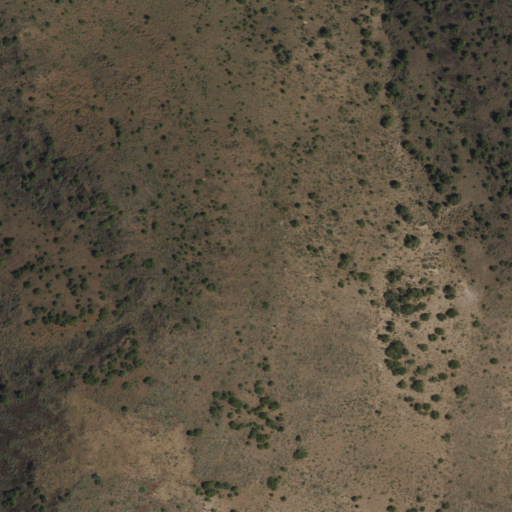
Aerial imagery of mountain in Nevada named Spanish Springs Peak containing shrub and evergreen forest